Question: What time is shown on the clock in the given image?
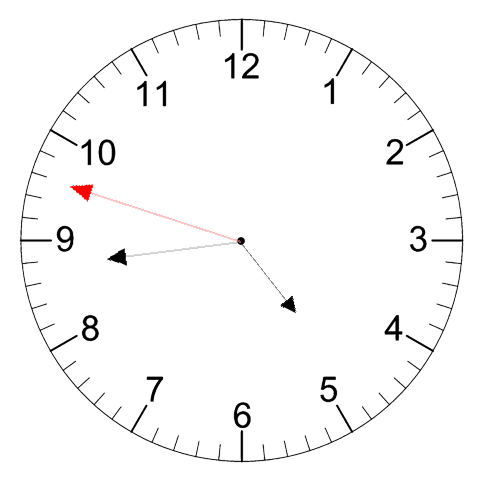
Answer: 04:43:48